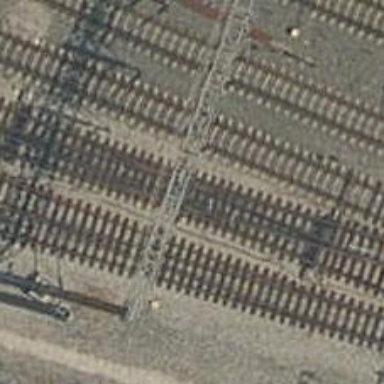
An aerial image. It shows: Railway track with contact lines for electrification.